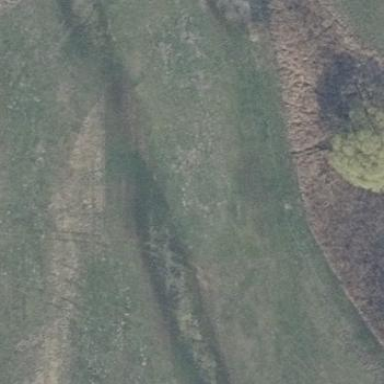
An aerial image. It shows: Beautiful wet meadow natural wetland.